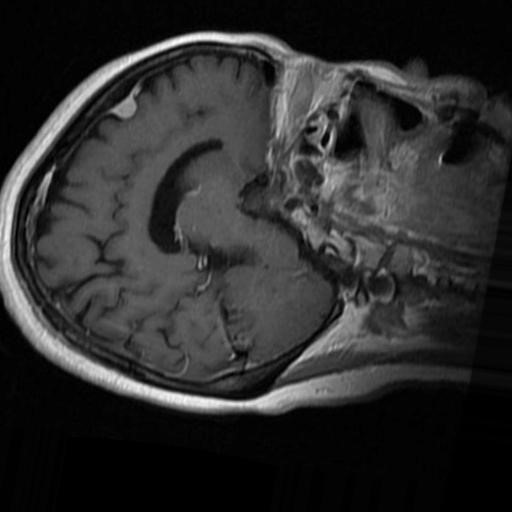
Label: brain_menin